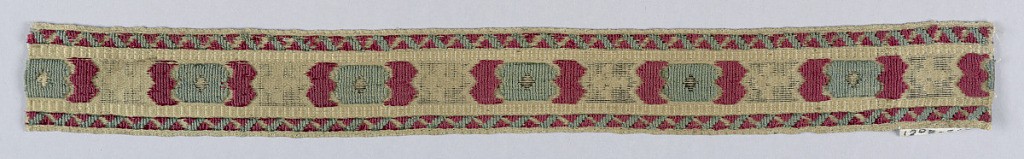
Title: Trimming
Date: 19th century
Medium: silk Technique: uncut supplementary warp pile (velvet)
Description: Design of a conventionalized figure in blue and red on a cream ground.